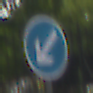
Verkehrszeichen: VorgeschriebeneVorbeifahrtLinks
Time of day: MorningAfternoon
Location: Outdoor (Urban)
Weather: Overcast
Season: NotSpecified
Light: Natural